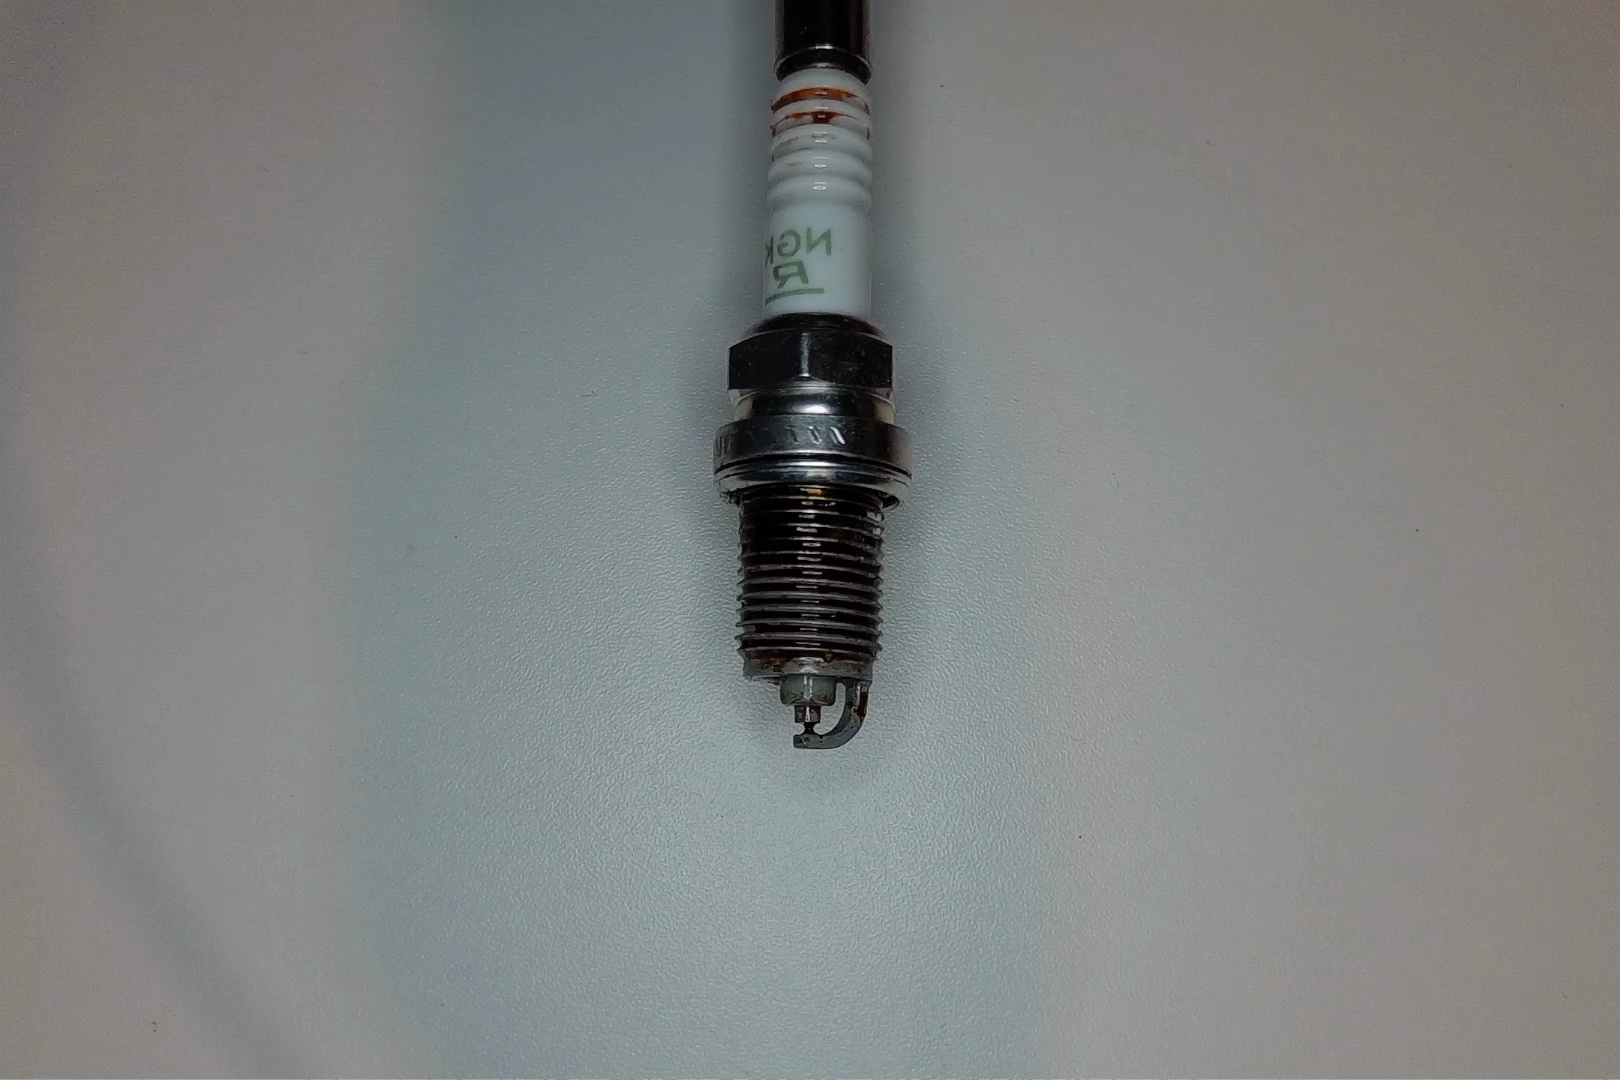
Label: anomaly